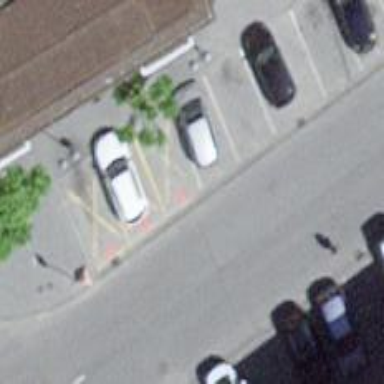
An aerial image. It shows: Car-sharing service available at this location.